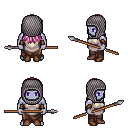
a pixel art fantasy rpg character, male body template, dark elf, purple skin, white tunic, robe skirt, pink unkempt hairstyle, chain hood, leather bracers, brown shoes, spear, four views (front, back, left, right), 2x2 character sprite sheet, small pixel art, hard edges, no anti-aliasing